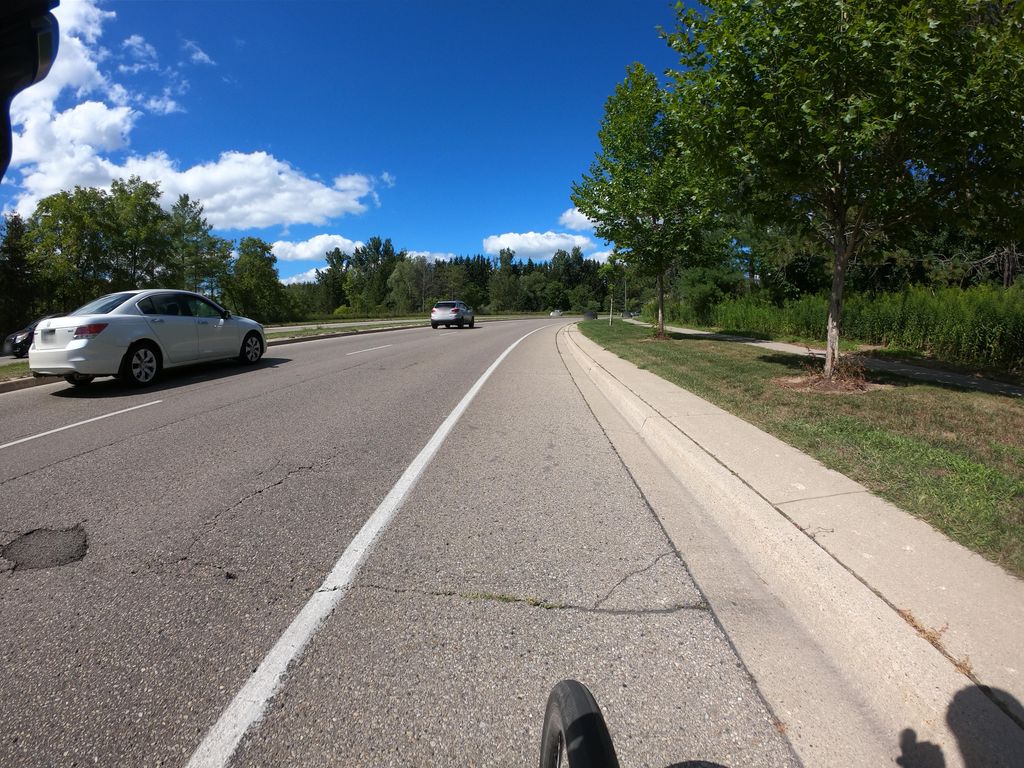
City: kitchener-waterloo